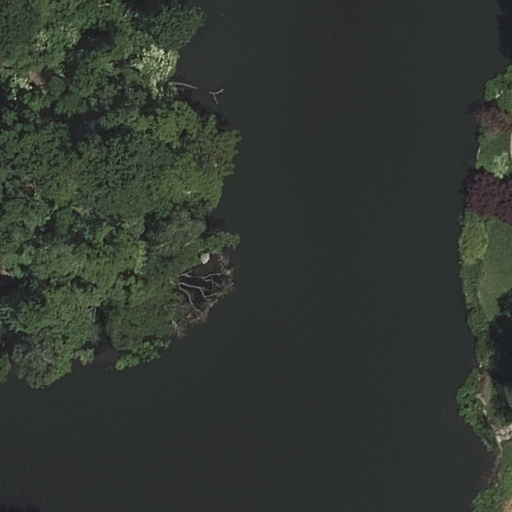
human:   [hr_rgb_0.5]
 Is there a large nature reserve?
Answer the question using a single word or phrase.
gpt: no

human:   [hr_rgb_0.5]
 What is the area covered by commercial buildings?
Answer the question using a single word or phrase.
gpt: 0m2

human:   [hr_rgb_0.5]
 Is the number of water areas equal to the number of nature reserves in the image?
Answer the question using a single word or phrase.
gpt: yes

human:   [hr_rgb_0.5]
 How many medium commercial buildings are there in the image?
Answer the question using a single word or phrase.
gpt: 0

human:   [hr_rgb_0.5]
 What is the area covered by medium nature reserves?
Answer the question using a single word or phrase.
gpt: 203m2

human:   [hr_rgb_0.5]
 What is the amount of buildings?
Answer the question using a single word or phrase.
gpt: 0

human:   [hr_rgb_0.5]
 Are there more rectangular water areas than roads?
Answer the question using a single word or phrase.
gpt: no

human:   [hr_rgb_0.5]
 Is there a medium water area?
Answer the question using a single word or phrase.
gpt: no

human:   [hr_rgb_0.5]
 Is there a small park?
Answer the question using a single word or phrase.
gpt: no

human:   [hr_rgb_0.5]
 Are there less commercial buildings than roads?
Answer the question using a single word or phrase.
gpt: no

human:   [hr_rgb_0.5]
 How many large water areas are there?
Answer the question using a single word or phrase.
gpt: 1

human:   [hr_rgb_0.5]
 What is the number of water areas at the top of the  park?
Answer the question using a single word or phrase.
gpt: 0

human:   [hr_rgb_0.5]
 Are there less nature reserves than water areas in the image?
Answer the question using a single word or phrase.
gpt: no

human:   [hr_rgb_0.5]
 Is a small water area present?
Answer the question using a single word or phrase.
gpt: no

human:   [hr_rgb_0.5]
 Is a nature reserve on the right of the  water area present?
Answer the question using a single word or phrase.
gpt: no

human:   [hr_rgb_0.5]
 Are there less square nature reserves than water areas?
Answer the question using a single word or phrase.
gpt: yes

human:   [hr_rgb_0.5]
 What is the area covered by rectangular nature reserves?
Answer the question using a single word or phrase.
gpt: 203m2

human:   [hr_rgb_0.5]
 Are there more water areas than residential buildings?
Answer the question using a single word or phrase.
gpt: yes

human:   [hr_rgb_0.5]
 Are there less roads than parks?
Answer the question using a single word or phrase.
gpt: yes

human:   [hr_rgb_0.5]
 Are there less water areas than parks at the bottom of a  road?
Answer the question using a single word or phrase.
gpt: no

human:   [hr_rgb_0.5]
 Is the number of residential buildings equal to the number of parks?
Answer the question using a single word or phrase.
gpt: no

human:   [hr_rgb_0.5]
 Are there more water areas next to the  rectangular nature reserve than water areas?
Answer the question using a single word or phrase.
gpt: no

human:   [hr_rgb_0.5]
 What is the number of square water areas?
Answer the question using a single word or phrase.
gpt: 0

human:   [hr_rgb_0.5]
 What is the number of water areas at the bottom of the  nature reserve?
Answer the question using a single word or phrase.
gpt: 1

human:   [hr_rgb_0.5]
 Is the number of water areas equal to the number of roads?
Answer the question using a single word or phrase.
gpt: no

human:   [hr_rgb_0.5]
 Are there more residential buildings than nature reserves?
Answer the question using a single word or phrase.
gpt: no

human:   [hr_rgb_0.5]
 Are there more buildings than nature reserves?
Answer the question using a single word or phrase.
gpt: no

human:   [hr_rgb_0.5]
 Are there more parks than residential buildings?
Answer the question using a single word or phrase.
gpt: yes

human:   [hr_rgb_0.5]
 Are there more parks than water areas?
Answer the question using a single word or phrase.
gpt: no

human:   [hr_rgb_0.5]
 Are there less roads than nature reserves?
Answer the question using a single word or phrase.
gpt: yes

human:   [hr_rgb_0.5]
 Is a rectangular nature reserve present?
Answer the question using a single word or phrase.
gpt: yes

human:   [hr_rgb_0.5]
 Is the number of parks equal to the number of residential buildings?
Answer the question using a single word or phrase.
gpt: no

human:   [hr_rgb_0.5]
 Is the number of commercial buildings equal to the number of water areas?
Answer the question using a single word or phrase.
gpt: no

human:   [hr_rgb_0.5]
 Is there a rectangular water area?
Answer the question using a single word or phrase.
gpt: no

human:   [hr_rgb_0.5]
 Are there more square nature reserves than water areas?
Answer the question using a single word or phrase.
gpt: no

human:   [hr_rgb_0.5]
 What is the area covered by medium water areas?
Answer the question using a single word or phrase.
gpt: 0m2